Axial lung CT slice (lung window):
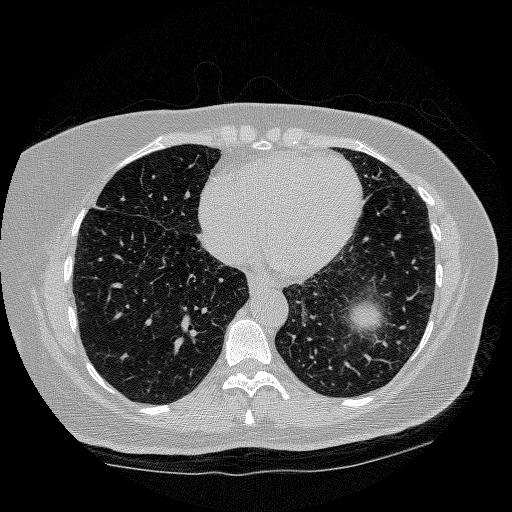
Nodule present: no